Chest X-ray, AP view. Patient: 21 years old, sex M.
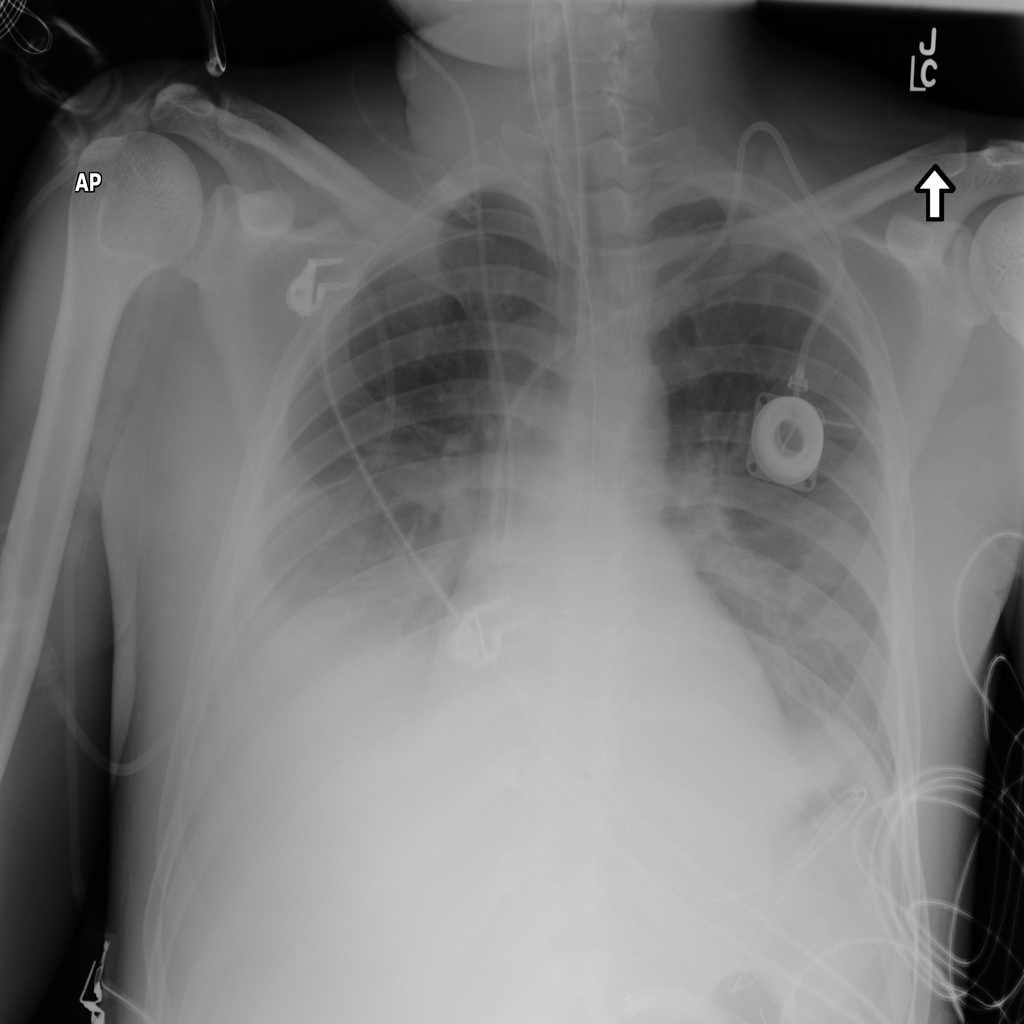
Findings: Effusion